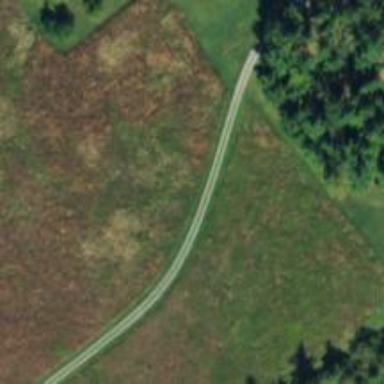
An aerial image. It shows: Driveway leading to service road.